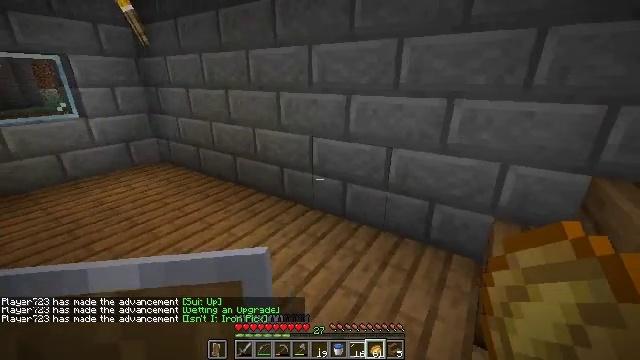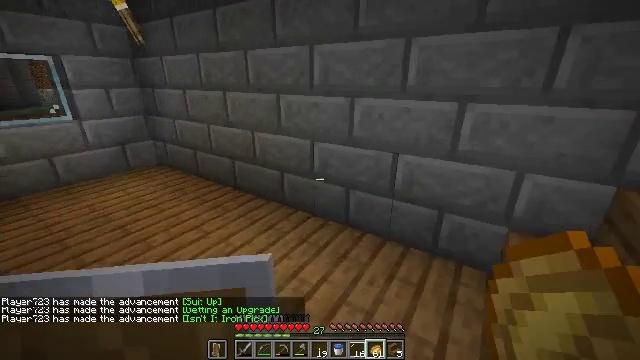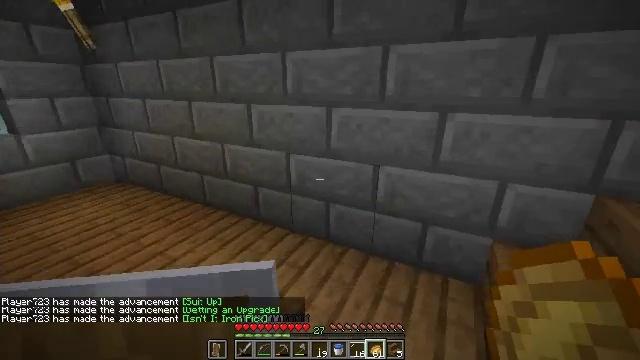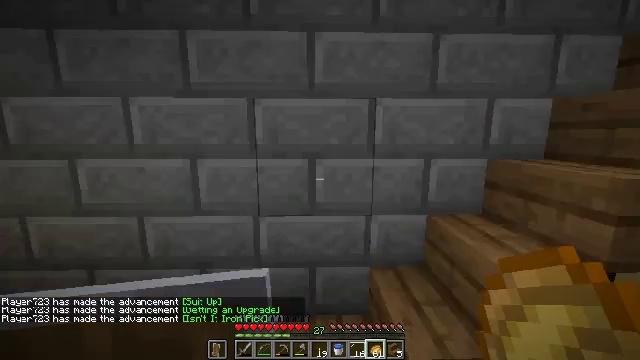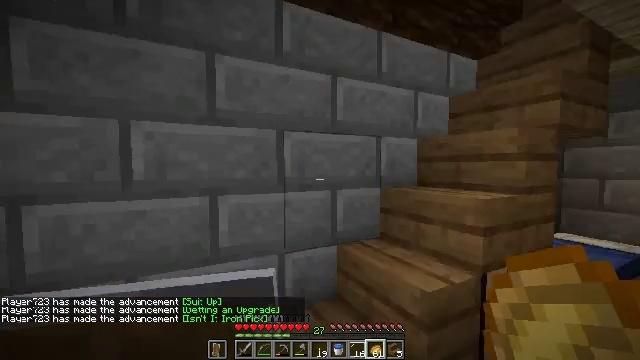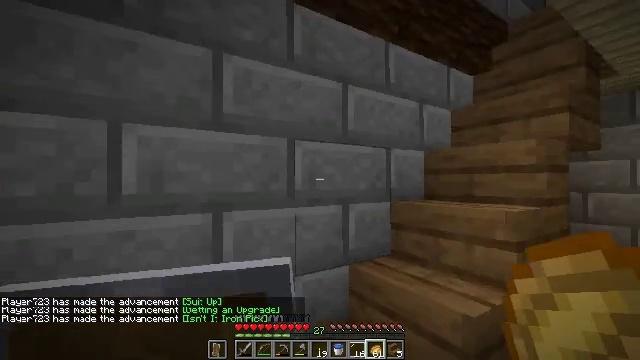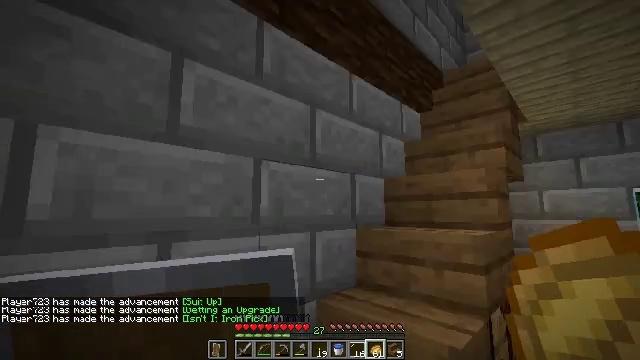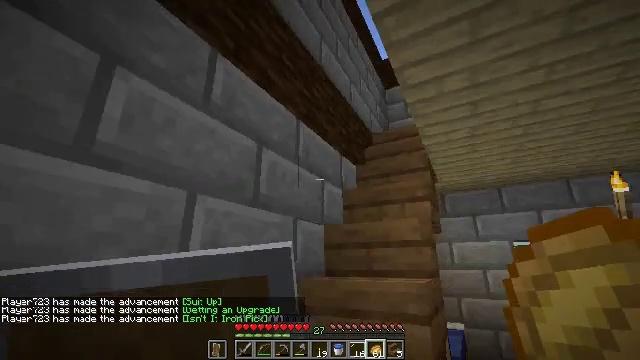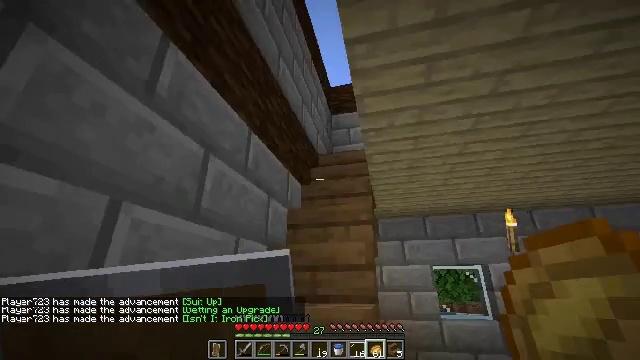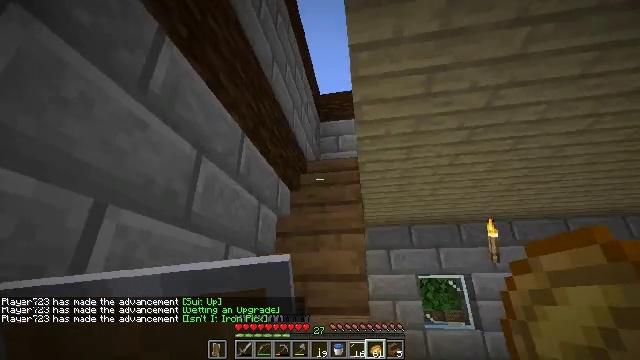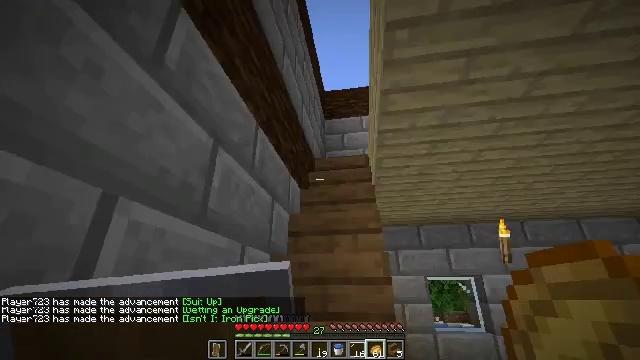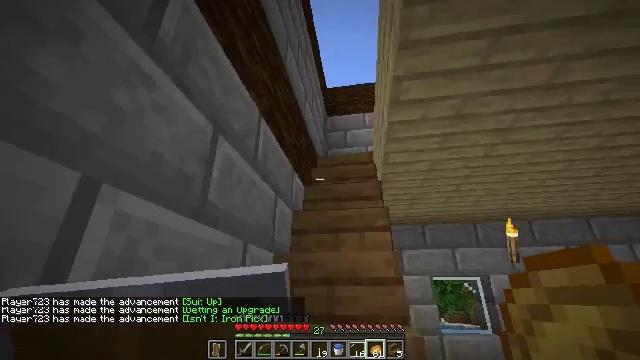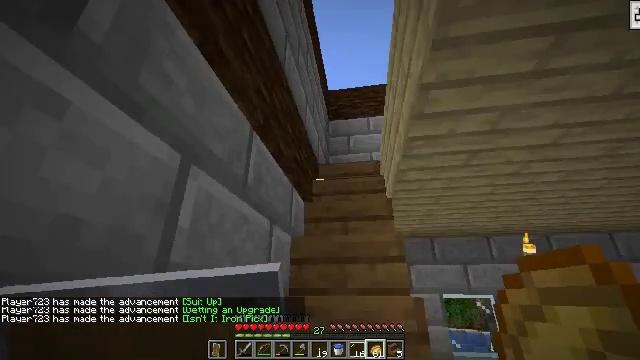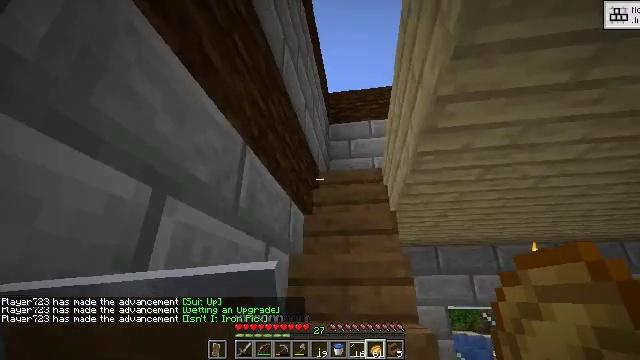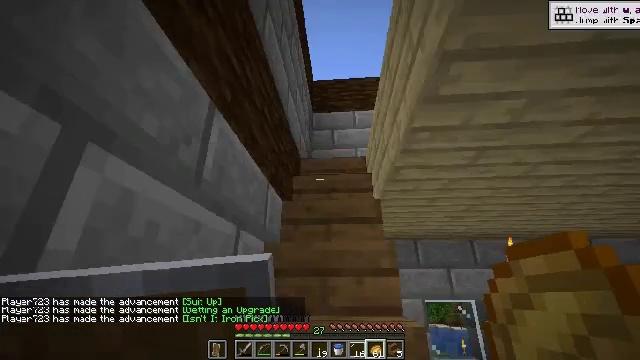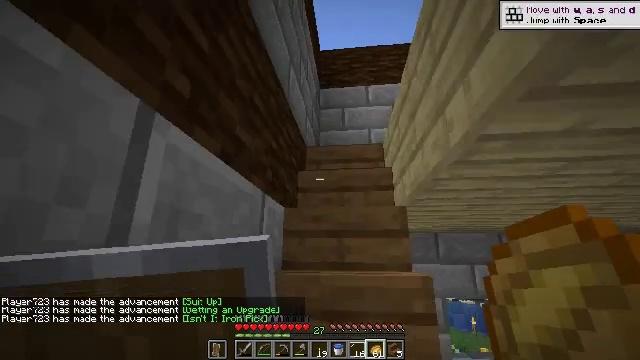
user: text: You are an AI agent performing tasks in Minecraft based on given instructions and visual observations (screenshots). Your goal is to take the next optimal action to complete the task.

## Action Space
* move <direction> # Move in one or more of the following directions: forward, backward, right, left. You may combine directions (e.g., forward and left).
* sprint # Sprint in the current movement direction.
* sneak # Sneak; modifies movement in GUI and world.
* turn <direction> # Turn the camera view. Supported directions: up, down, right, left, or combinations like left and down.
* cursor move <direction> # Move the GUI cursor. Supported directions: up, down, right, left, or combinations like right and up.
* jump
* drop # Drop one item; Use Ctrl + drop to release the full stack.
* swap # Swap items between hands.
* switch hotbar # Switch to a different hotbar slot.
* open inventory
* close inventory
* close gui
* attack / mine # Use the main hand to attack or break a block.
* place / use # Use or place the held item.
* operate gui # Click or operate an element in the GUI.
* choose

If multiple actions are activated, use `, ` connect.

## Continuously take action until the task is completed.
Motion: motion action
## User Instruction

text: Collect the stone bricks by mining.
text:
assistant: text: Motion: move forward
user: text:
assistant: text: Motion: move forward, turn right and up
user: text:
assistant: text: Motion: move forward and move left, turn right and up
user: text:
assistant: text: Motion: move forward and move left, turn right and up
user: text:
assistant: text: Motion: move forward and move left, turn right and up
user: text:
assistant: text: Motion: move forward and move left, turn right and up
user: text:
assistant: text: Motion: move forward and move left, turn right and up
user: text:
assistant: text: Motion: move forward and move left, turn right and up
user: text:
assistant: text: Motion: move forward and move left, turn right and up
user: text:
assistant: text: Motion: move forward
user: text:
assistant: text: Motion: move forward
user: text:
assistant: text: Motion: move forward
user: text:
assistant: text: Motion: move forward
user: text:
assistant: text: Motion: move forward, turn right and down
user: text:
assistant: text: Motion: move forward, turn left and down
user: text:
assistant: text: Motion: move forward, turn left
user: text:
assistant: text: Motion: move forward
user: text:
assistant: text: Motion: move forward
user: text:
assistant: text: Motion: move forward, turn right
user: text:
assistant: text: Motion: move forward, turn right and down
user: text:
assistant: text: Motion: move forward, turn right
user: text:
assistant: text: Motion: move forward
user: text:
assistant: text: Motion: move forward, turn right and down
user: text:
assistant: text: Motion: move forward, turn right and down
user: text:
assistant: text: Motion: move forward
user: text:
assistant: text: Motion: move forward, turn right and down
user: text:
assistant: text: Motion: move forward and move left, turn right and down
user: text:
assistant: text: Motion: move forward and move left, turn right and up
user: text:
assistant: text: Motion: move forward and move left, jump
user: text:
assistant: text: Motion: move forward and move left, jump